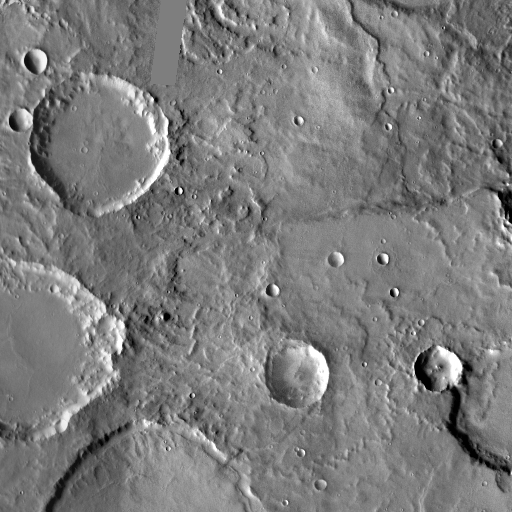
Crater classes present: Background, Other, Layered, Secondary